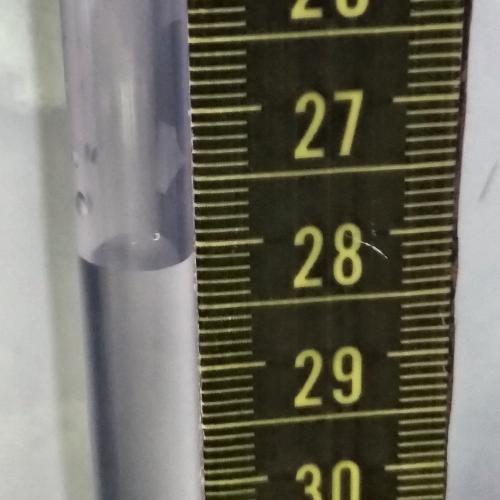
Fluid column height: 28.1 cm